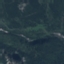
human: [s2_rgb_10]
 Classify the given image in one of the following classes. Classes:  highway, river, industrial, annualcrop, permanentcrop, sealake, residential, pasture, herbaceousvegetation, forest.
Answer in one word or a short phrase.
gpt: HerbaceousVegetation